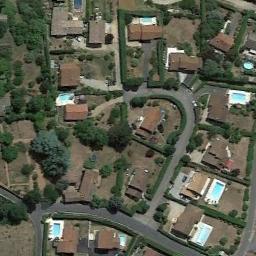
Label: medium_residential